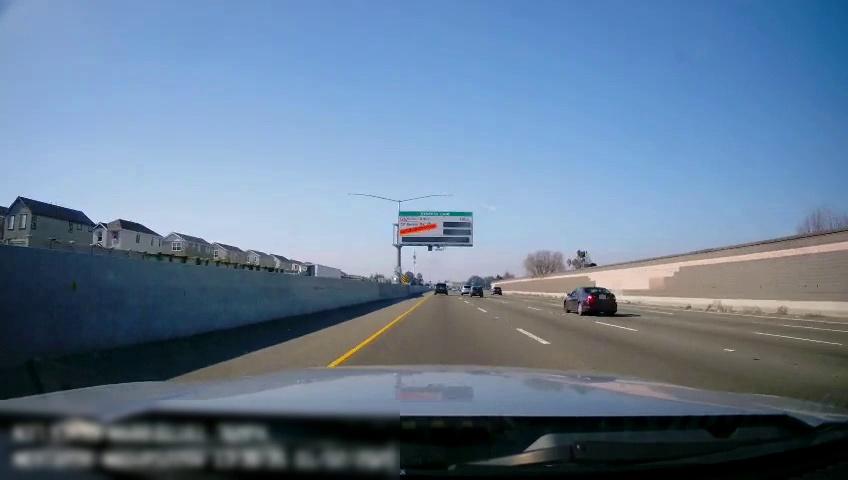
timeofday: Day
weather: Sunny
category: Drivable Space
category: Vehicles | SUV
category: Vehicles | Car
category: Vehicles | Bus
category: Vehicles | Car
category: Vehicles | Car
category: Lanes | Current Lane
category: Lanes | Current Lane
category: Lanes | Alternate Lane
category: Lanes | Alternate Lane
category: Lanes | Alternate Lane
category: Lanes | Opposite Lane